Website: bh-photo
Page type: customer-info-address
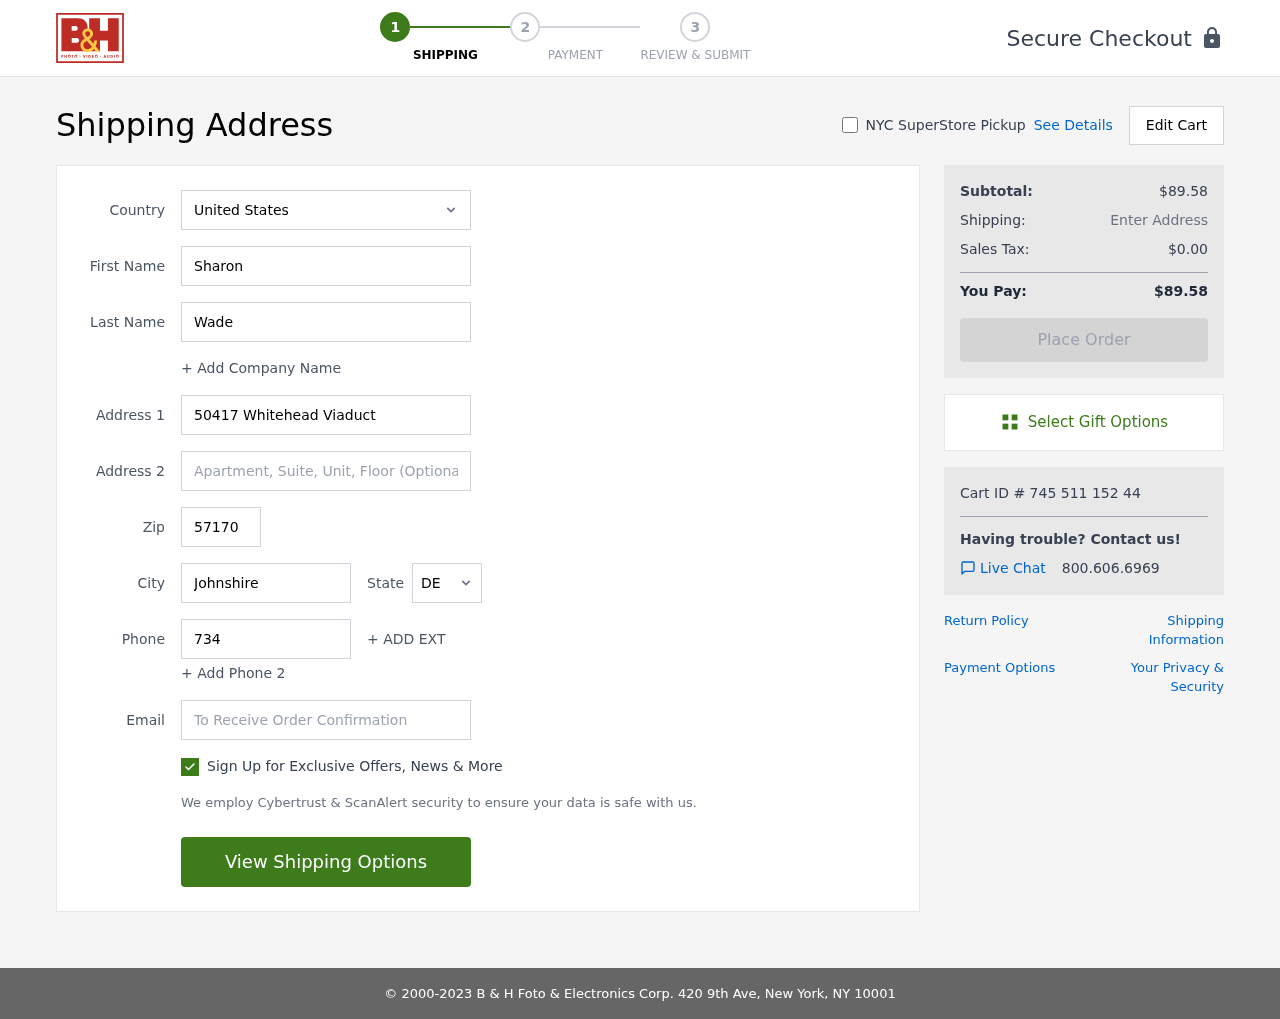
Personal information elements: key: PII_CITY
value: Johnshire
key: PII_COUNTRY
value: United States
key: PII_EMAIL
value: sharon.wade@yahoo.com
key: PII_FIRSTNAME
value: Sharon
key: PII_LASTNAME
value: Wade
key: PII_PHONE
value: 7347002160
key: PII_POSTCODE
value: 57170
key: PII_STATE_ABBR
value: DE
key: PII_STREET
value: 50417 Whitehead Viaduct
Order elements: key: ORDER_SUBTOTAL
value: $89.58
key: ORDER_TAX
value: $0.00
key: ORDER_TOTAL
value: $89.58
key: ORDER_ID
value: Cart ID # 745 511 152 44